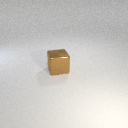
large brown metal cube